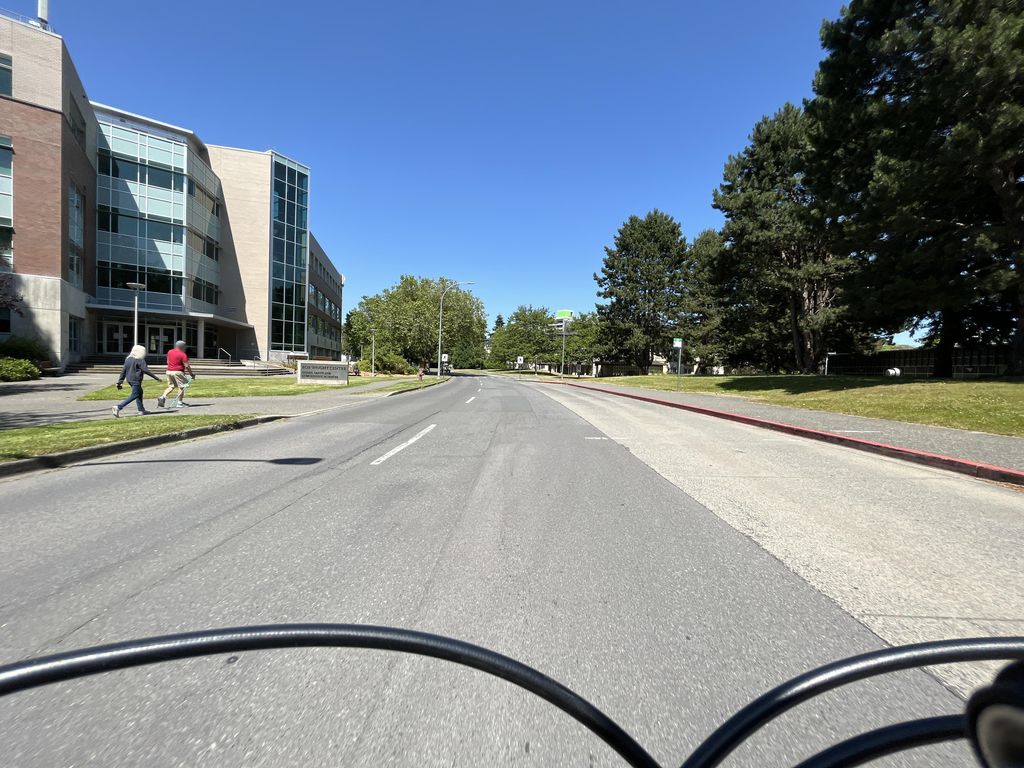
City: victoria